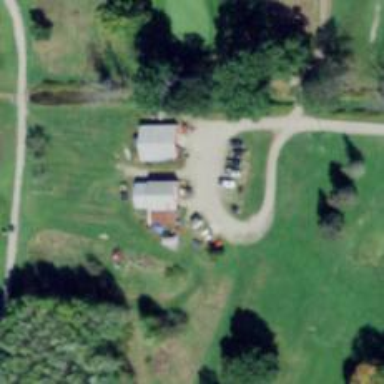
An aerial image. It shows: Service road designated as golf cart path.